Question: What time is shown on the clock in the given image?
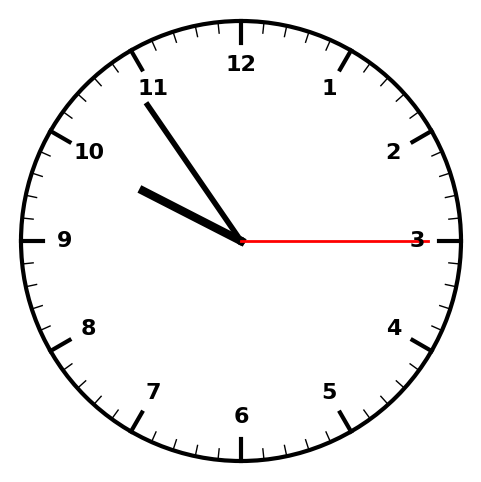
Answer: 09:54:15